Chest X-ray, PA view. Patient: 56 years old, sex F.
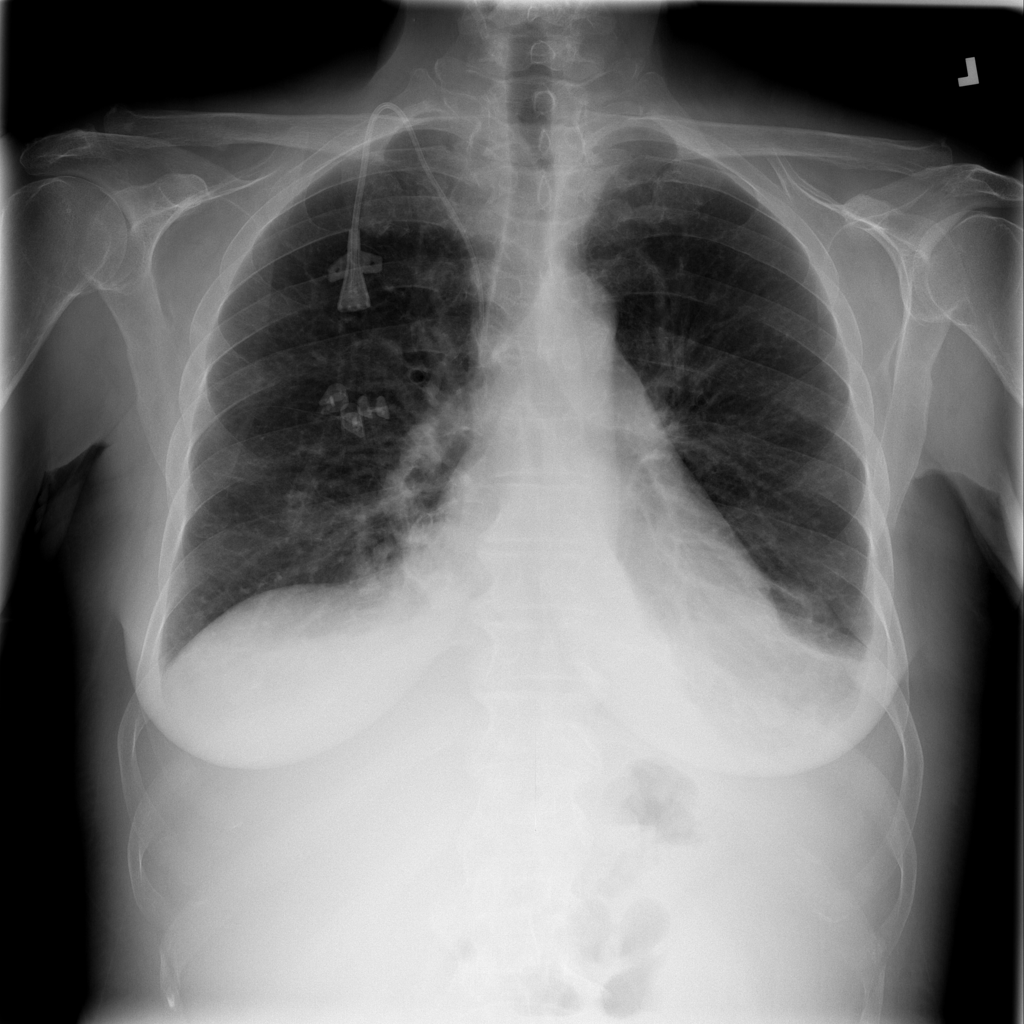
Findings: Atelectasis, Effusion